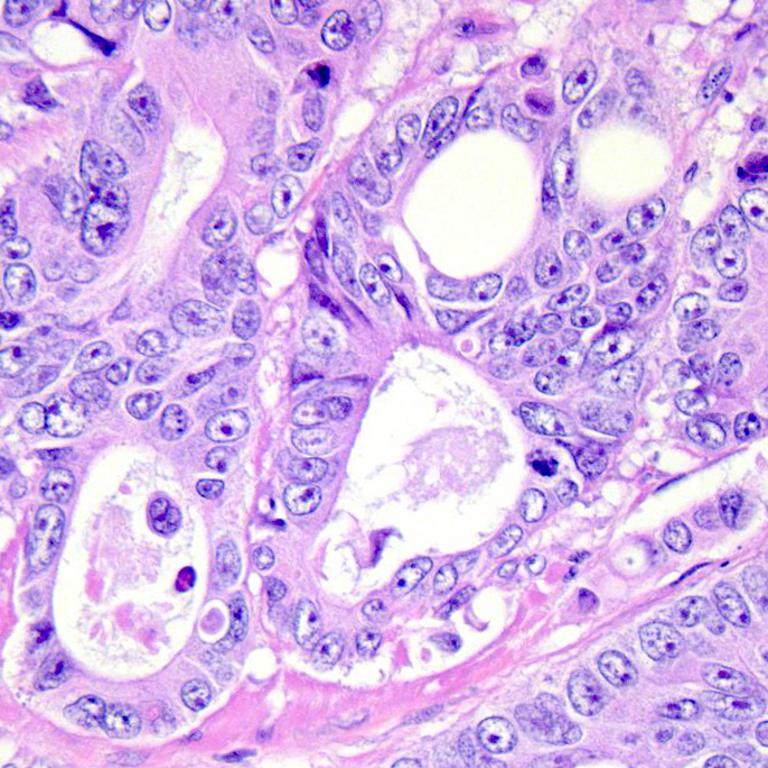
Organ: colon
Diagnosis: adenocarcinomas